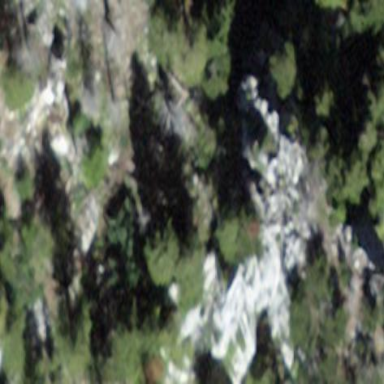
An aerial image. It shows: Landscape dominated by bare rock.